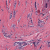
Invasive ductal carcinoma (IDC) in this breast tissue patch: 1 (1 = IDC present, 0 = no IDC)